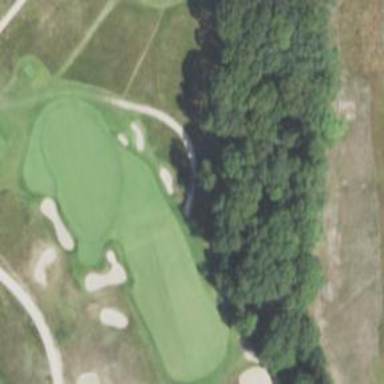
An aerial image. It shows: Pathway for golfing.